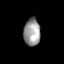
Tissue: skin
Cell type: Others
Senescence score: 0.7289
Nuclear area (px): 442
Mean DAPI intensity: 152.989